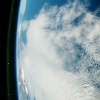
Label: cloud